Question: This part of question is a part of this question <URL>
After running the 'rake routes' command and understanding the taxonomy of errors I finally came up with this window, but being a newbie in ROR I am not able to track down the URL to have the effects.
This is the outcome and i believe its error free as well -

However I tried these URLs but none is working :(
'''
http://localhost:3000/
http://localhost:3000/users
http://localhost:3000/user
'''
Routes.rb file --
'''
Prjmgt::Application.routes.draw do
devise_for :users
# The priority is based upon order of creation:
# first created -> highest priority.
# Sample of regular route:
# match 'products/:id' => 'catalog#view'
# Keep in mind you can assign values other than :controller and :action
# Sample of named route:
# match 'products/:id/purchase' => 'catalog#purchase', :as => :purchase
# This route can be invoked with purchase_url(:id => product.id)
# Sample resource route (maps HTTP verbs to controller actions automatically):
# resources :products
# Sample resource route with options:
# resources :products do
# member do
# get 'short'
# post 'toggle'
# end
#
# collection do
# get 'sold'
# end
# end
# Sample resource route with sub-resources:
# resources :products do
# resources :comments, :sales
# resource :seller
# end
# Sample resource route with more complex sub-resources
# resources :products do
# resources :comments
# resources :sales do
# get 'recent', :on => :collection
# end
# end
# Sample resource route within a namespace:
# namespace :admin do
# # Directs /admin/products/* to Admin::ProductsController
# # (app/controllers/admin/products_controller.rb)
# resources :products
# end
# You can have the root of your site routed with "root"
# just remember to delete public/index.html.
# root :to => 'welcome#index'
root :to => 'home#index'
# See how all your routes lay out with "rake routes"
# This is a legacy wild controller route that's not recommended for RESTful applications.
# Note: This route will make all actions in every controller accessible via GET requests.
match ':controller(/:action(/:id))(.:format)'
end
'''
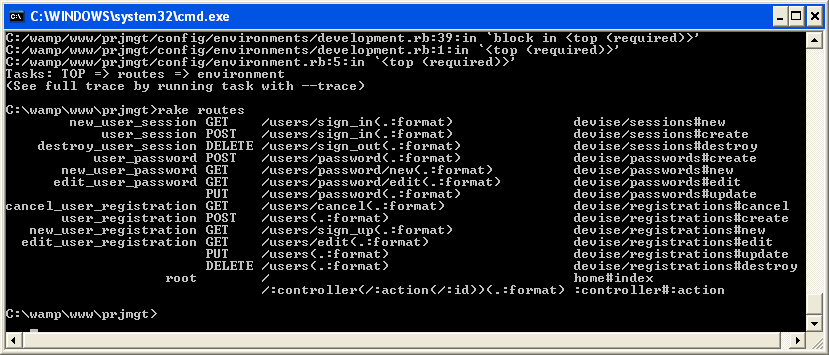
Answer: Your root URL should be working fine.
However, note that
'''
/user
'''
doesn't exist anywhere in your routes and that
'''
/users
'''
is only accessible through a post request. In devise, this is used to submit a form using the post method to create a new user.
Simply opening a url in your browser means using a get request, and there is no get route set up for '/users'.
Try out '/users/sign_up' in your browser, it should lead you to devise's sign up page.
I suggest your read into the <URL>.